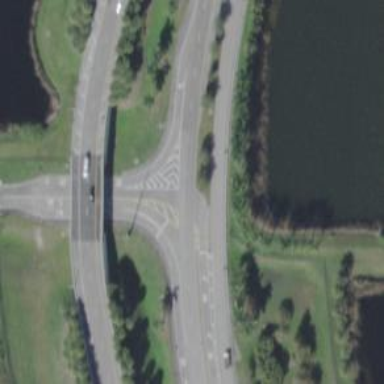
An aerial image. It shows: Asphalt road with primary link designation.